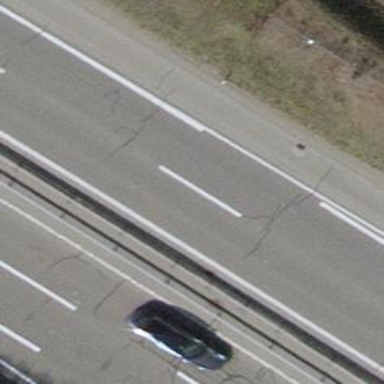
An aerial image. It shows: View of motorway.